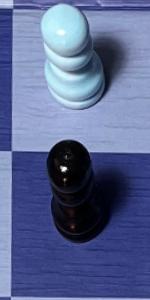
Label: Pawn_Black